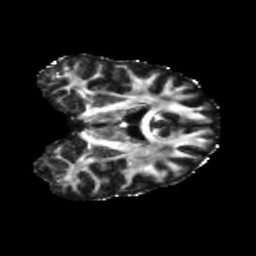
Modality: FA
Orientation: coronal
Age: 29
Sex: female
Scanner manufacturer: siemens
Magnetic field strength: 3 T
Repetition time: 5.47 s
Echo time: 0.0854 s